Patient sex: M
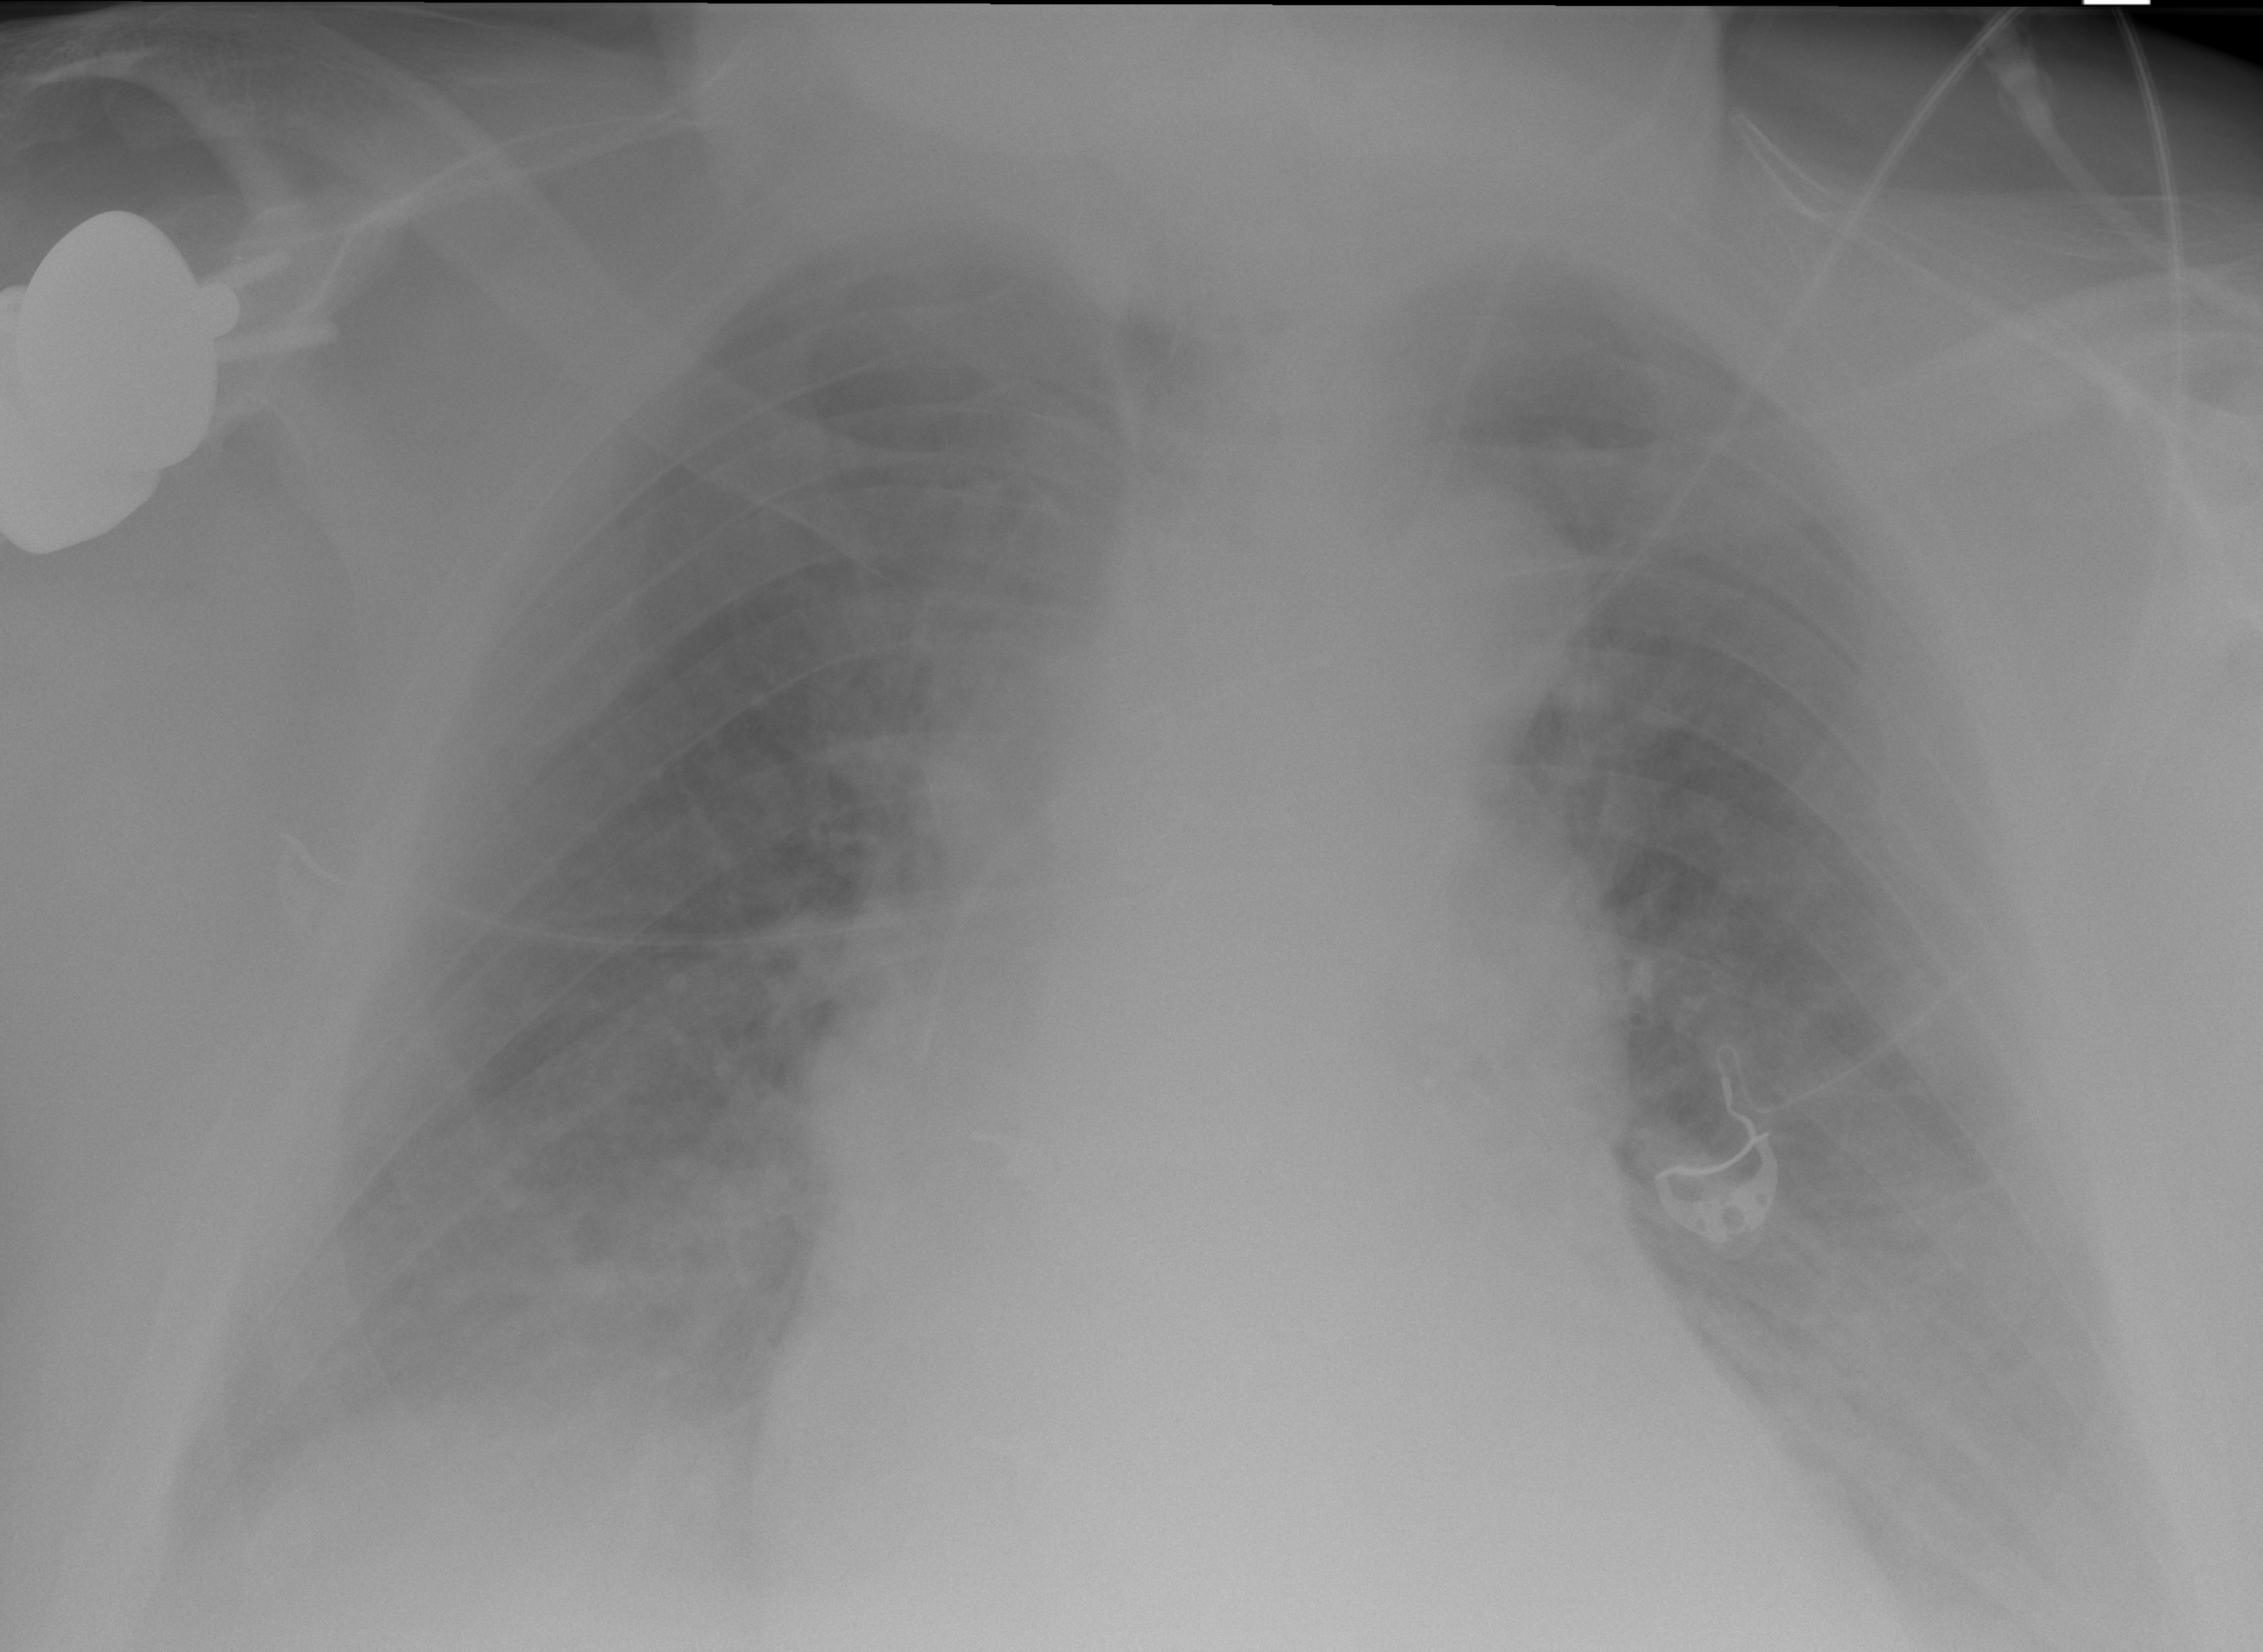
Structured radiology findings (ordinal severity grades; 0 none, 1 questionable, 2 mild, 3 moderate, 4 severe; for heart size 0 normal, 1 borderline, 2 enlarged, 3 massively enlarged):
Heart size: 2
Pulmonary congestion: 2
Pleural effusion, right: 2
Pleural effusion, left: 2
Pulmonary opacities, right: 0
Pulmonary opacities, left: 0
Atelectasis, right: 2
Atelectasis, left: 2